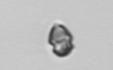
Label: Heterocapsa_rotundata